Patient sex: F
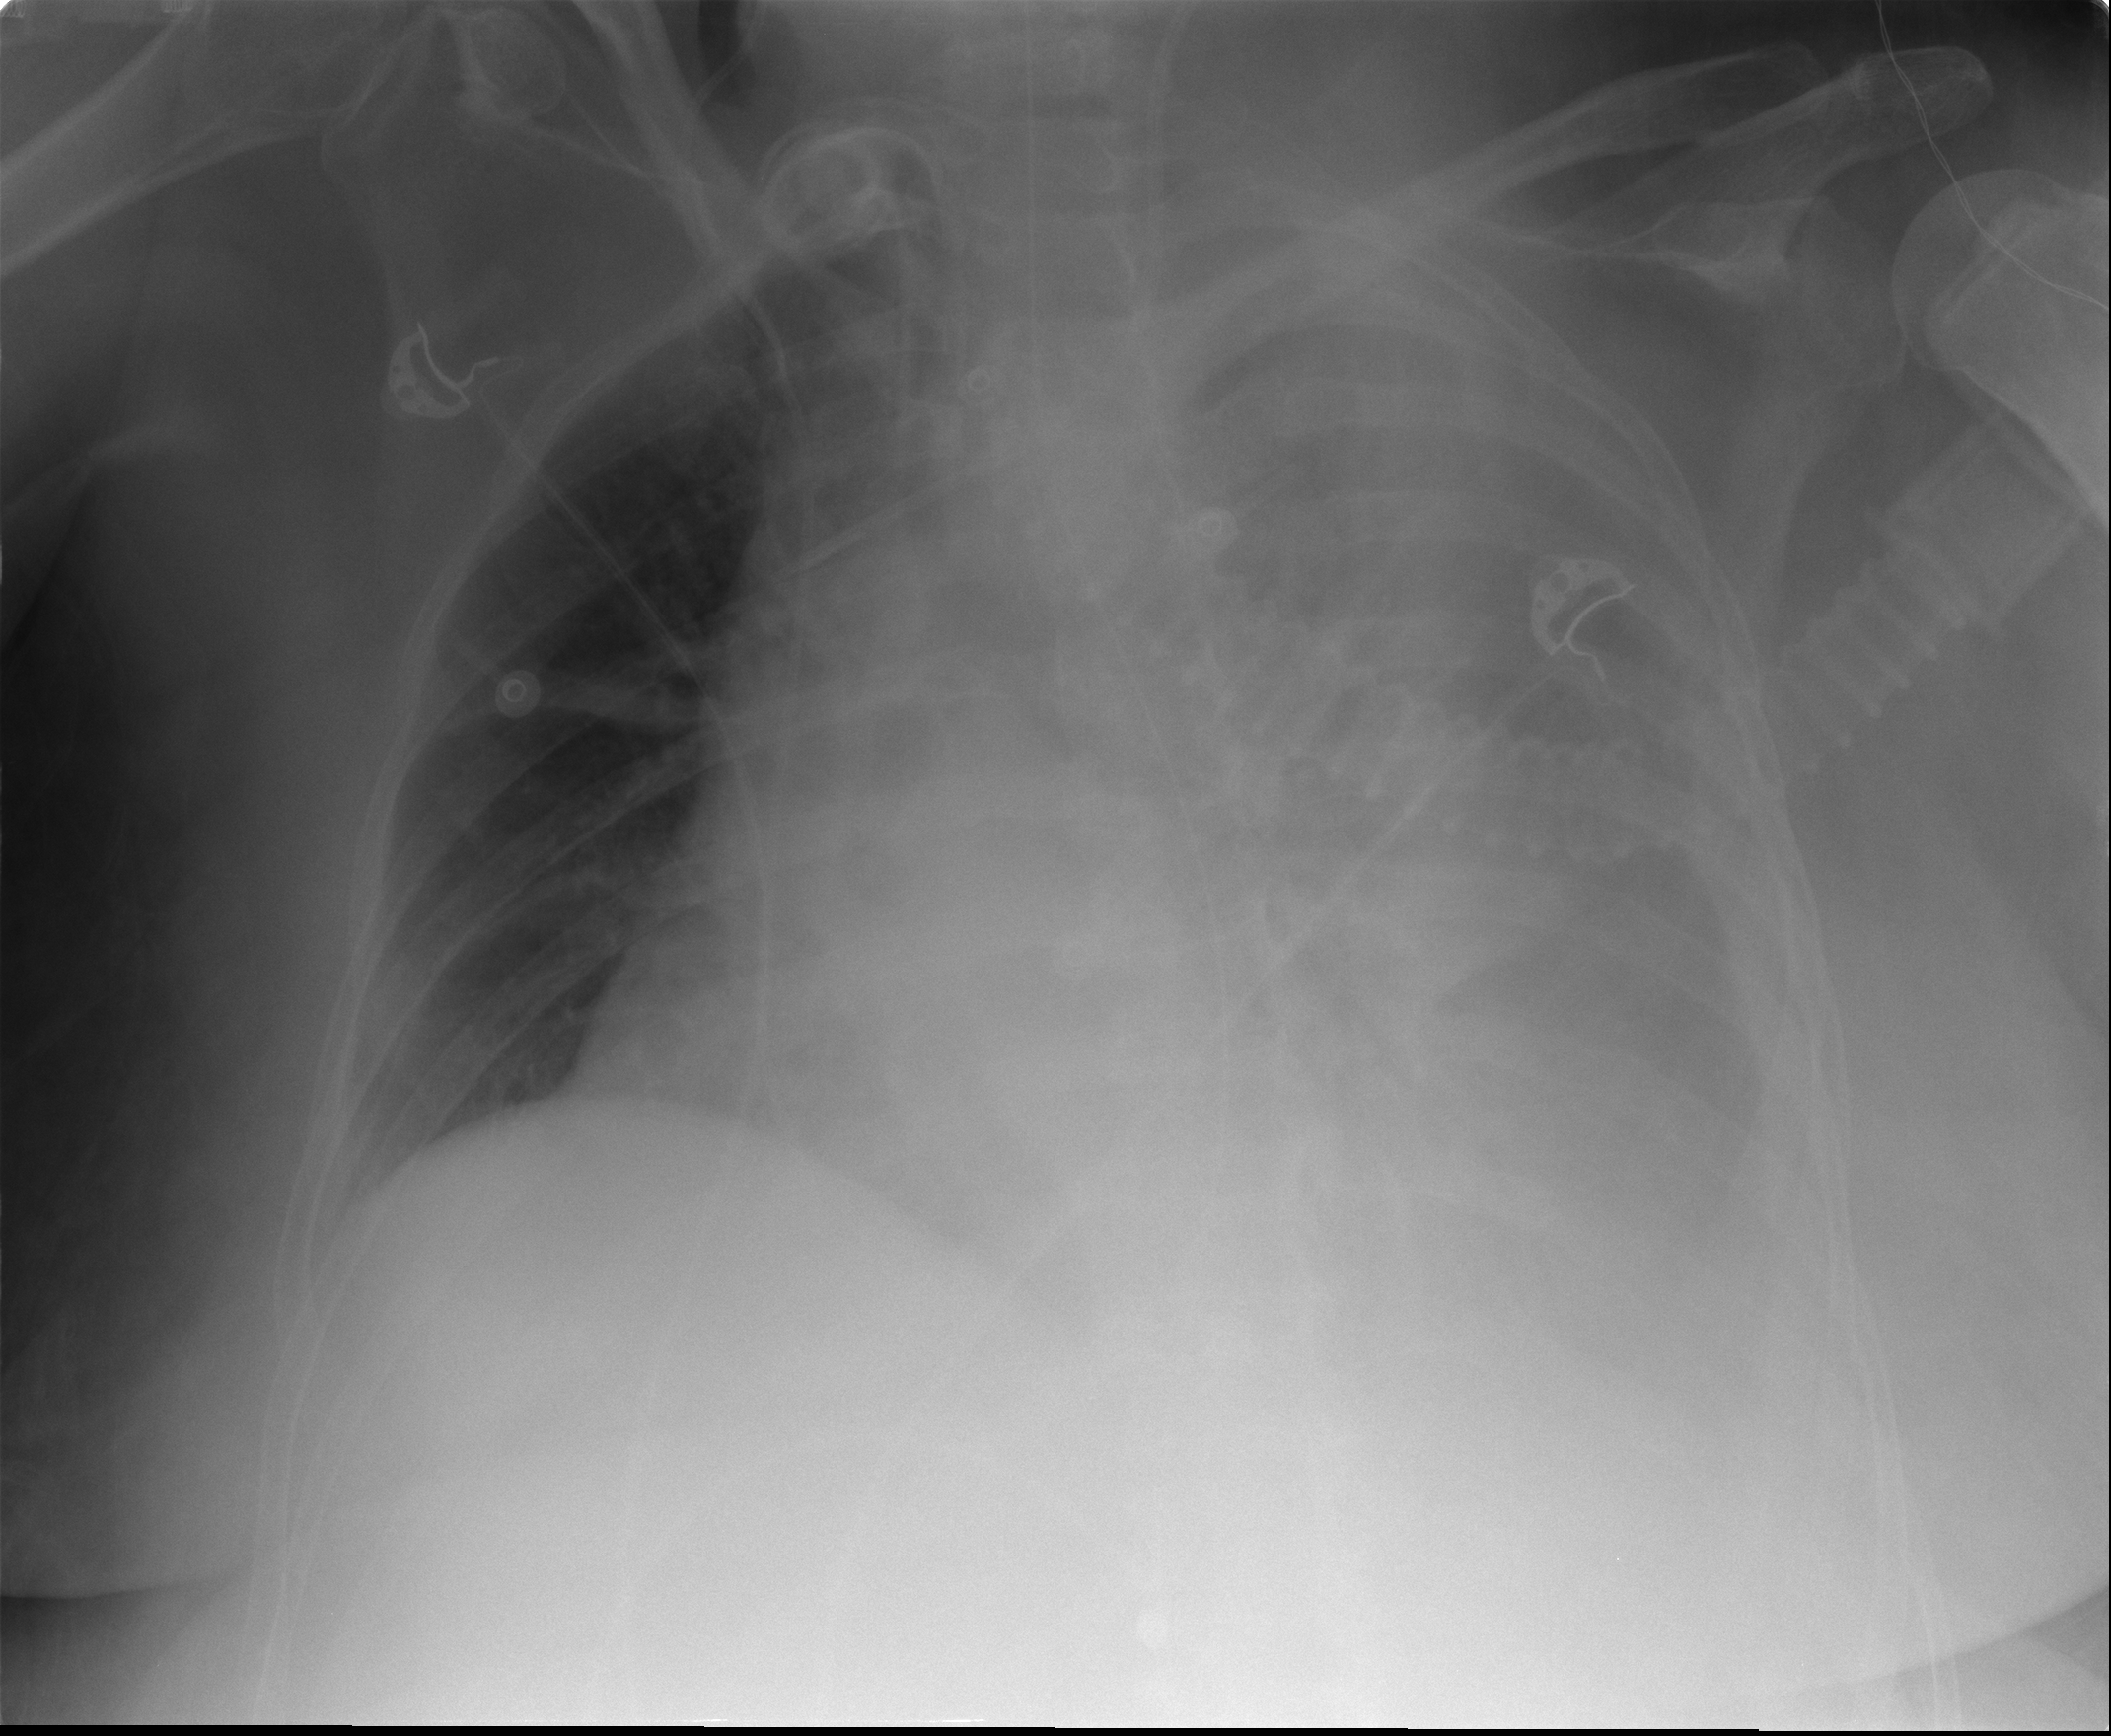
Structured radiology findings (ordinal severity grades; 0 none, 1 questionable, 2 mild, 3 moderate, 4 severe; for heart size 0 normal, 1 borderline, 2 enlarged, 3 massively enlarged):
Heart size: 1
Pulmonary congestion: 0
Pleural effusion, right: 0
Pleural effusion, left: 3
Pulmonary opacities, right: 0
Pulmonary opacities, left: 0
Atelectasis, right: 0
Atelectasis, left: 3